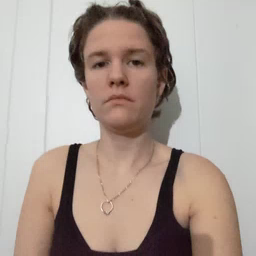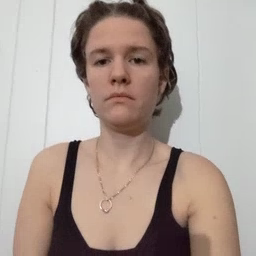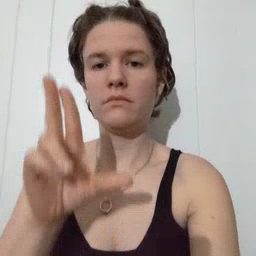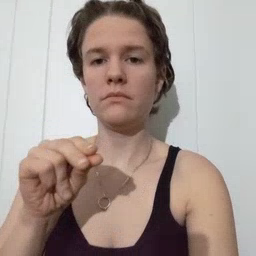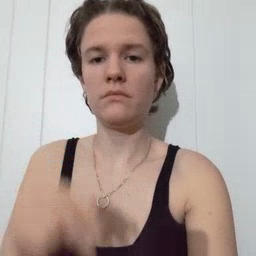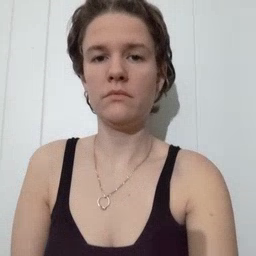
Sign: no